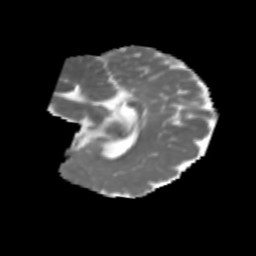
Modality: MD
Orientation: sagittal
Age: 6
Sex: female
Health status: healthy